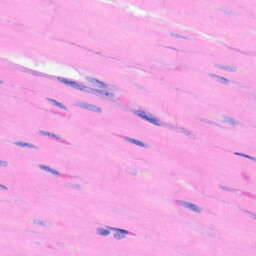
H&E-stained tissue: Heart